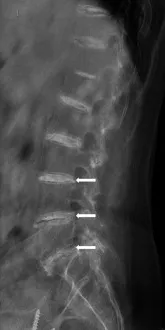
Preoperative X-rays of hip joints showed the density of the right femoral head was increased unevenly with rough joint surface and narrow joint space, the upper acetabulum edge was slightly hyperosteogenic, and the joint was in position after left artificial hip implantation. And multilevel narrowing of the intervertebral spaces.
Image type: radiology (x_ray)